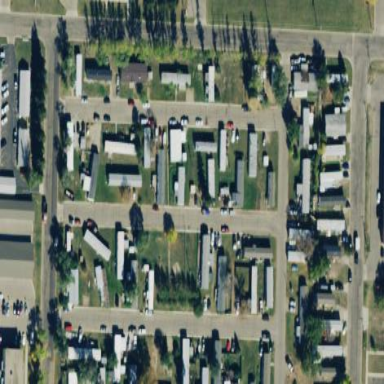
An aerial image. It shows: Residential area designated as trailer park.